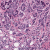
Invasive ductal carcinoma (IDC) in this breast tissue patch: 1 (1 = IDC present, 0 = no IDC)